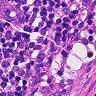
Metastatic tissue present: no